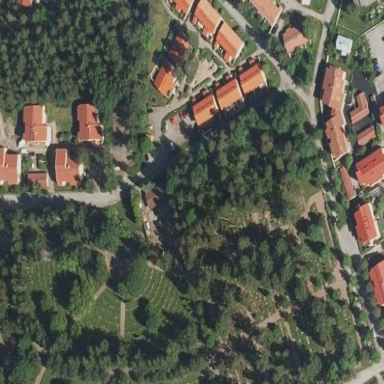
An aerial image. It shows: Cemetery.